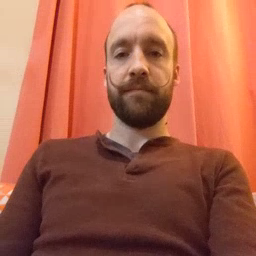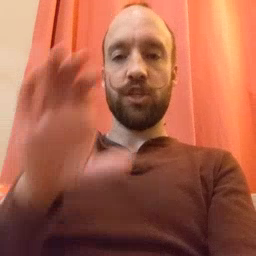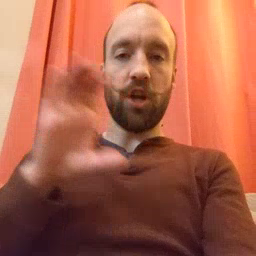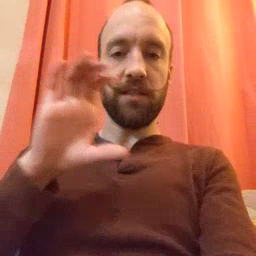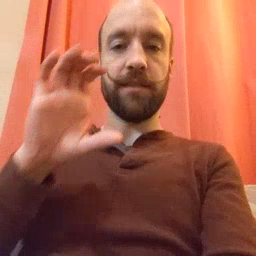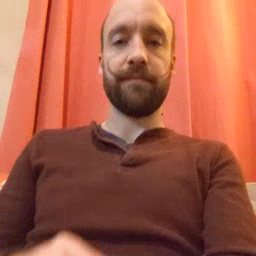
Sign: chocolate